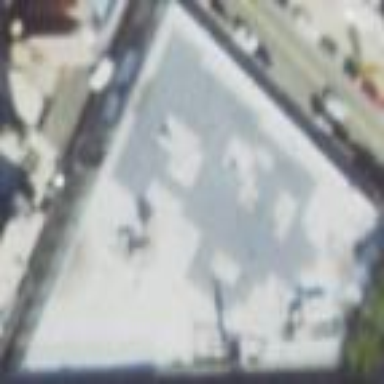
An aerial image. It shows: Retail building.